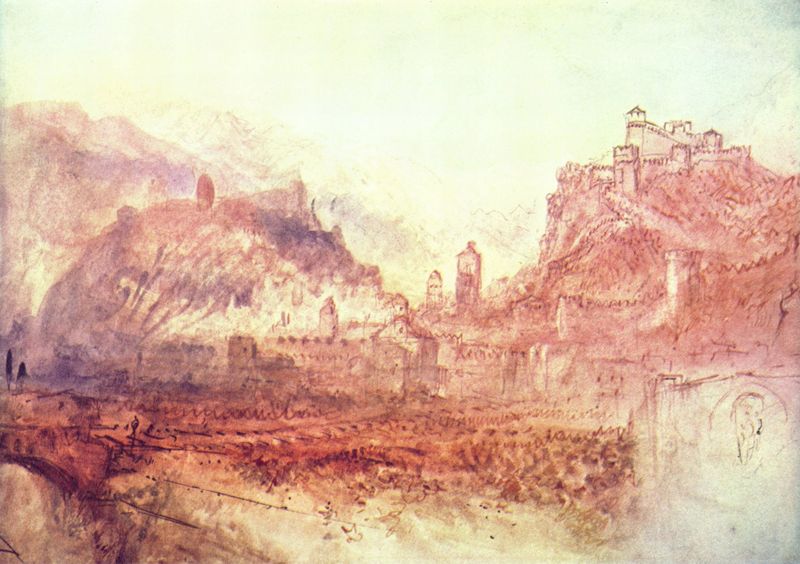
Titel: Bellinzona von Süden
Künstler: William Turner
Standort: London
Institution: British Museum
Schlagwörter: angriff, baum, berg, blau, feder, felsen, himmel, weiß, wolken, aquarell, bäume, gelb, landschaft, menschen, stadt, braun, fenster, hell, hintergrund, kreide, licht, orange, schwarz, skizze, strasse, vordergrund, zeichnung, gebäude, gras, rot, schloss, weg, wiese, wand, architektur, gesicht, mensch, spitze, stein, porträt, wache, feld, felder, horizont, häuser, hügel, pappeln, brücke, sonne, wege, blatt, pflanzen, rosa, tal, wald, tondo, turm, zypressen, deutschland, papier, italien, ort, vedute, berge, fels, gebirge, gipfel, hang, dorf, dächer, mauer, dunst, grafik, graphik, lila, wasserfarbe, grenze, linien, idylle, sepia, fluß, turner, soldaten, menschenleer, tor, leuchten, zinnen, befestigung, anbau, kirchen, bergdorf, laviert, tusche, wasserfarben, ruine, burg, medaillon, gemalt, kloster, türme, linie, kohle, denkmal, festung, illustration, selbstbildnis, ruinen, entwurf, heer, stift, tinte, unvollendet, flecken, china, stadttor, verschwommen, mauern, mittelalter, märchen, stadtmauer, lichtquelle, baüme, kulisse, gebirgslandschaft, städte, skizzenbuch, rötel, lasiert, göttlich, scheinen, burgen, poetisch, weinberg, gouache, nebulös, komplex, tourismus, uhrturm, befestigungsanlage, gebäudekomplex, verteidigung, mischtechnik, luftig, wartburg, skizee, thema, andeutung, kulturlandschaft, dazwischen, stdt, chinesische mauer, submissionen, ambivalent, beschützend, grenzburg, ideenskizze, naturidealismus, postkartenmotiv, schlossweg, sutz, verteidigungsanlage, wachtbrug, burgherr